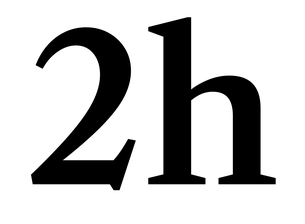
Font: LibreCaslonText_SemiBold